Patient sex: M
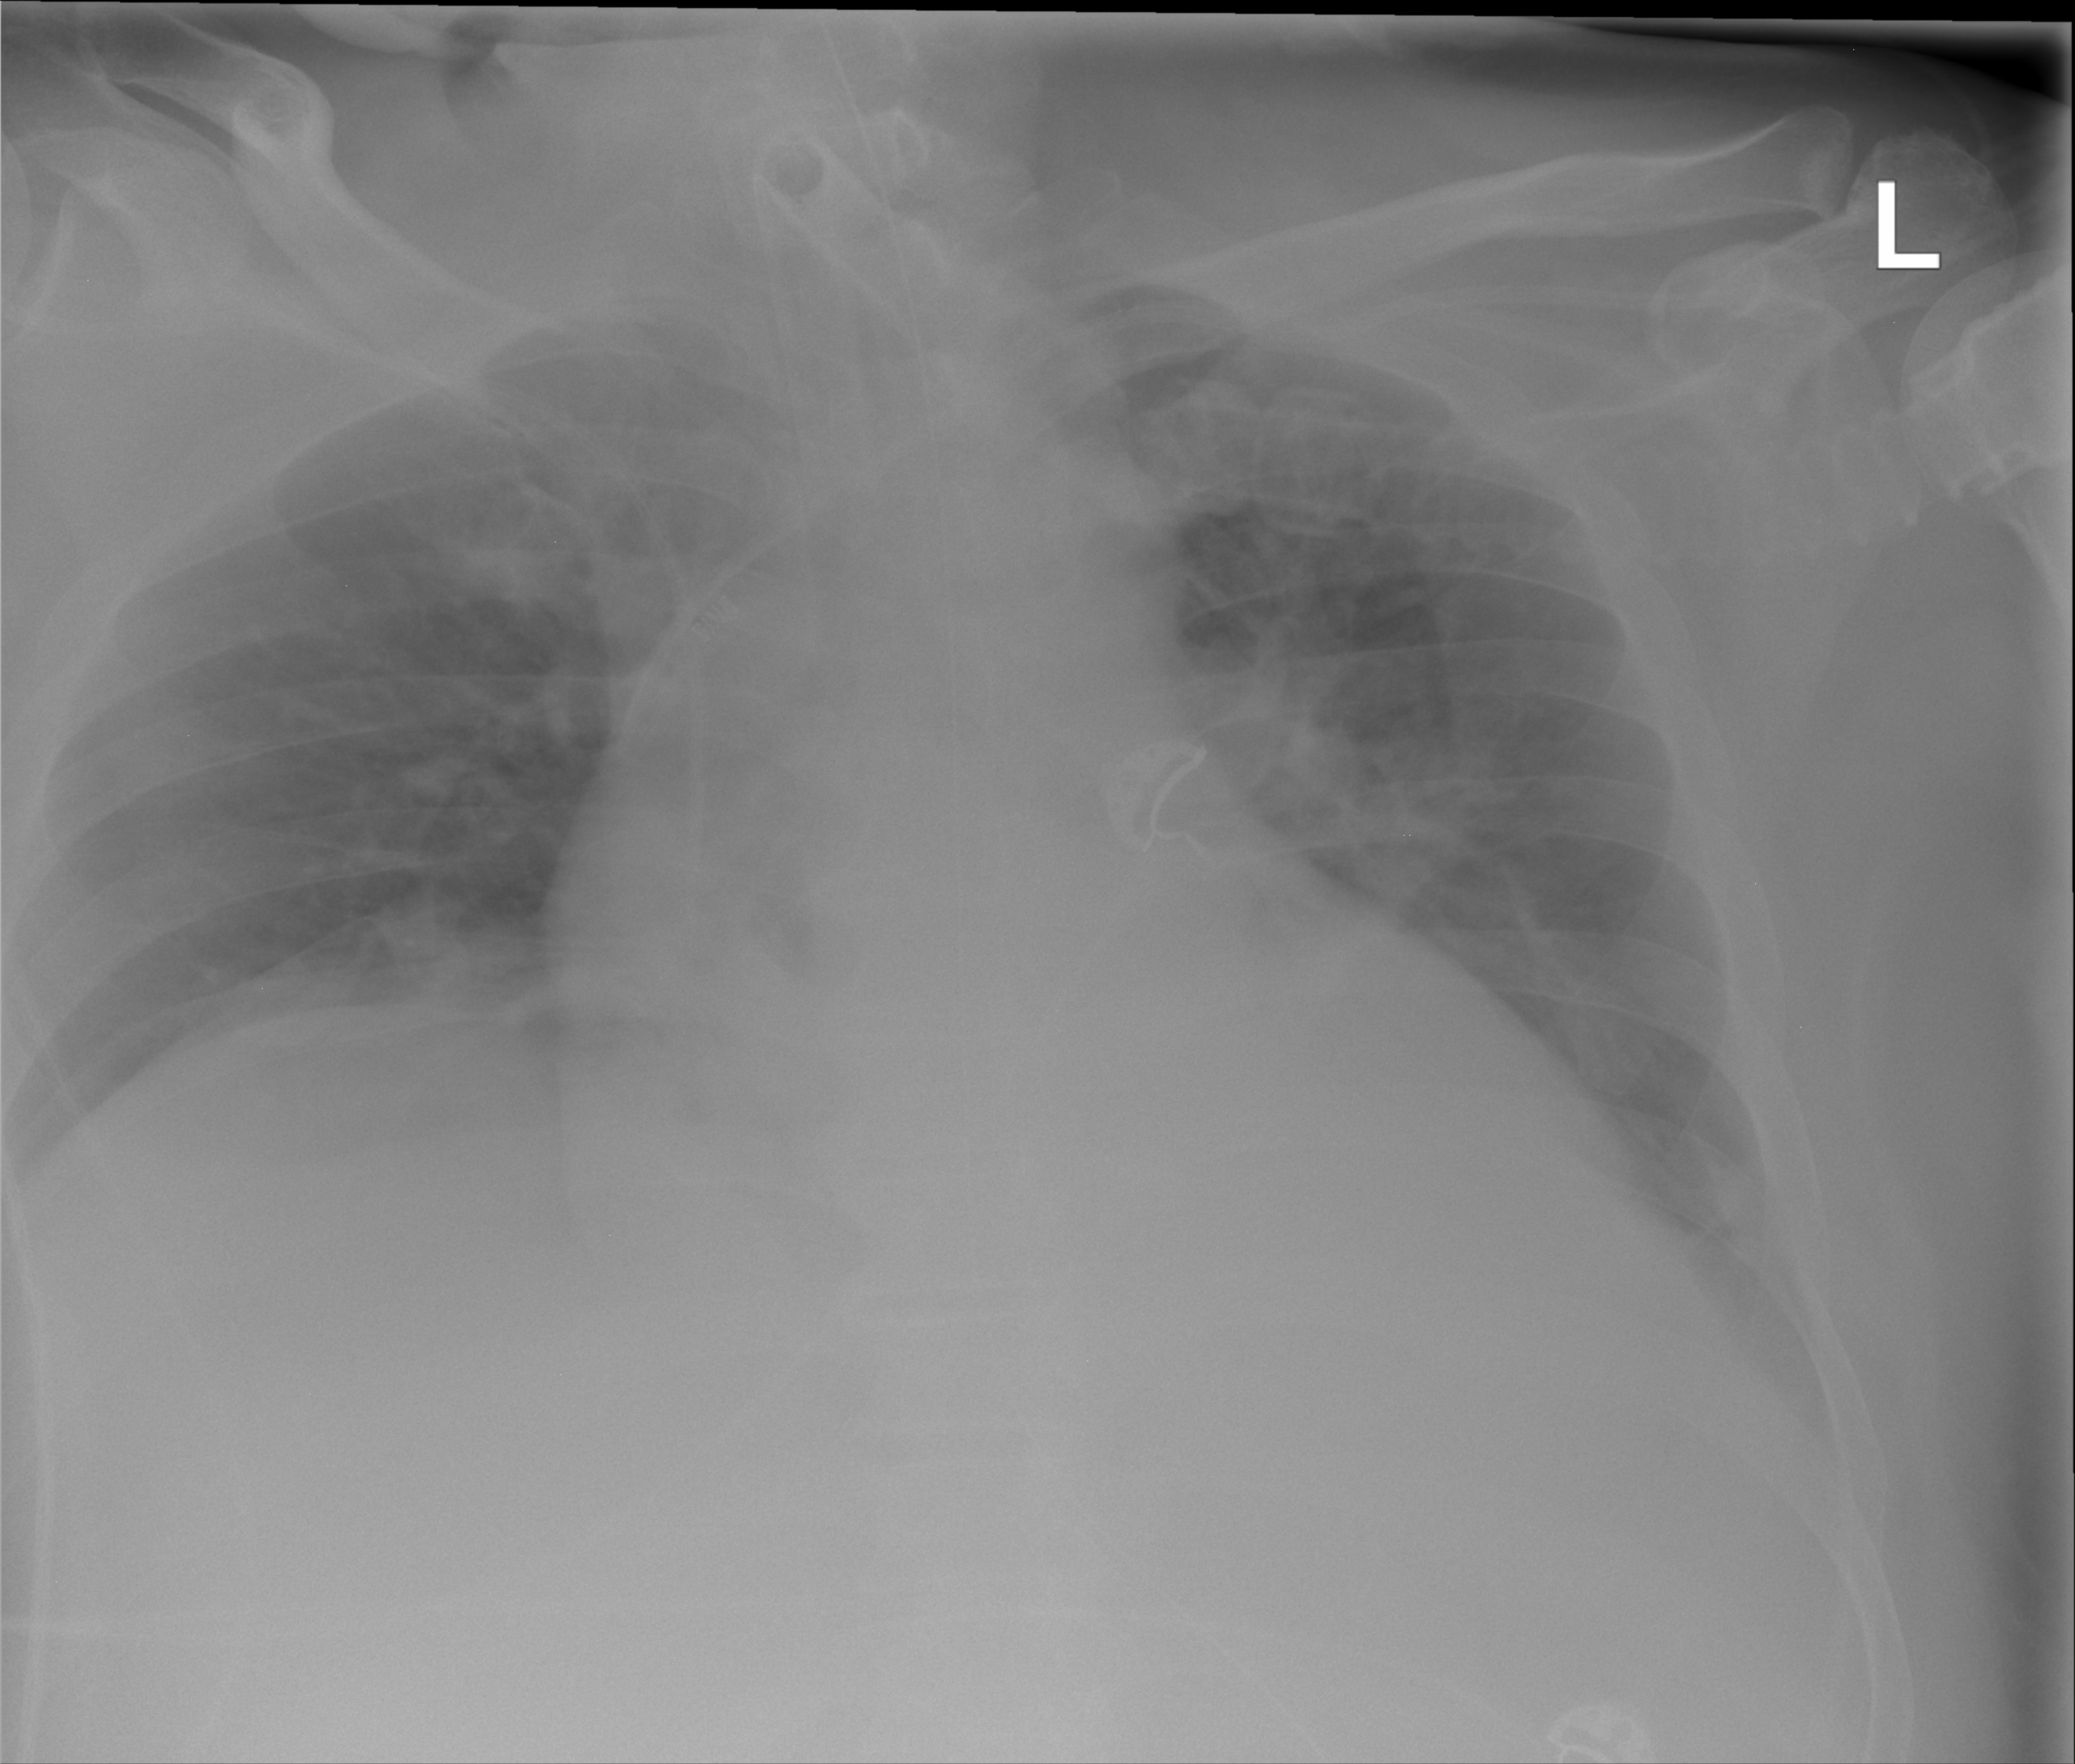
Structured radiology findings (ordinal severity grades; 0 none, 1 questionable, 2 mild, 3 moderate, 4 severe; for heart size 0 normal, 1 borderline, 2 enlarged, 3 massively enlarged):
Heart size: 2
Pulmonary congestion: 1
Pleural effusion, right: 0
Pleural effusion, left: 0
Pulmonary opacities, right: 0
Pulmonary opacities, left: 0
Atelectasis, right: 2
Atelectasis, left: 2